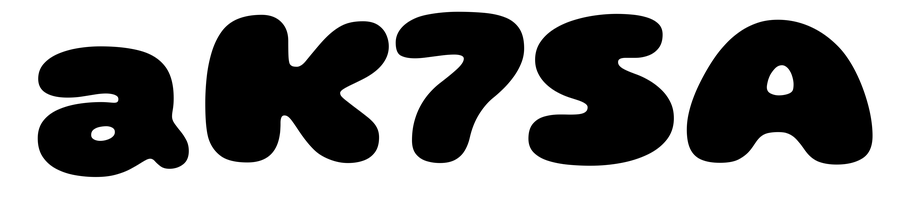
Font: Gluten_Black